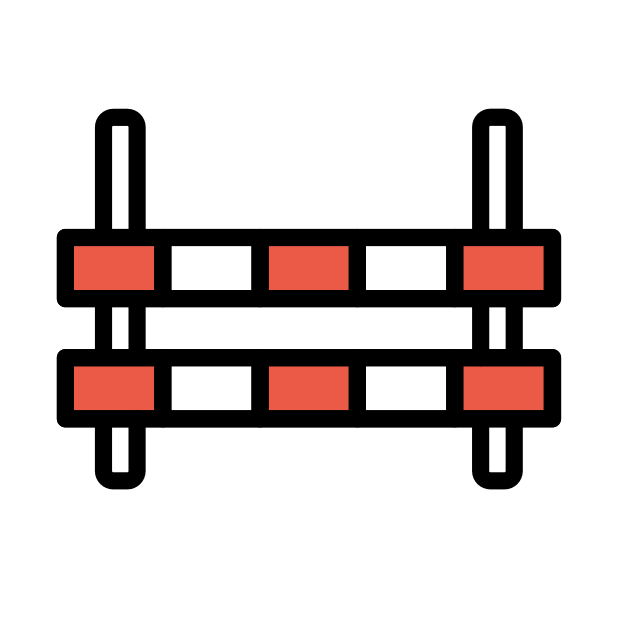
horse jumping hurdle